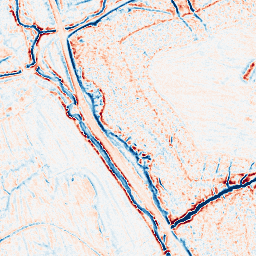
Category: edge_preserving
Decomposition family: bilateral
Decomposition parameters: d: 9
sigma_color: 150
sigma_space: 100
Upsampling method: quadratic
Upsampling parameters: scale: 8
Upsampling scale: 8